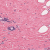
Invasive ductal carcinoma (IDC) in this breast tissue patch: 0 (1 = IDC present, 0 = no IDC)